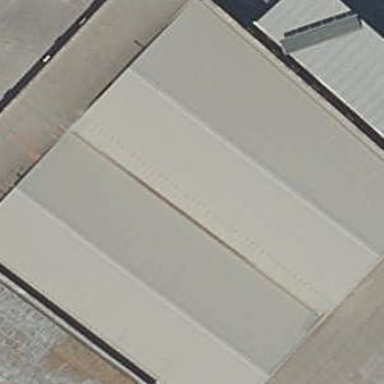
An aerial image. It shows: Industrial building.